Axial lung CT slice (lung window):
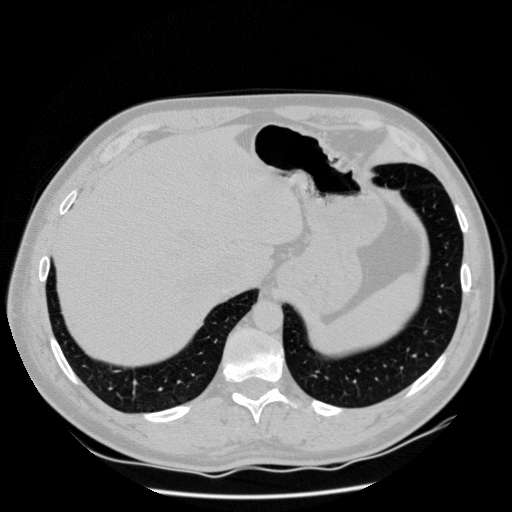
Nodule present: no